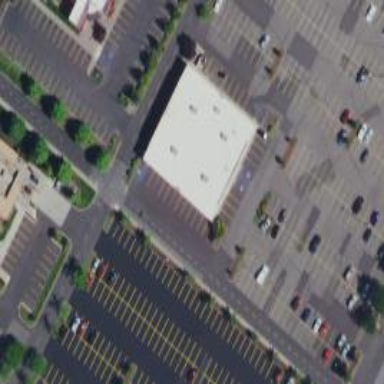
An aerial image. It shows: Retail building.